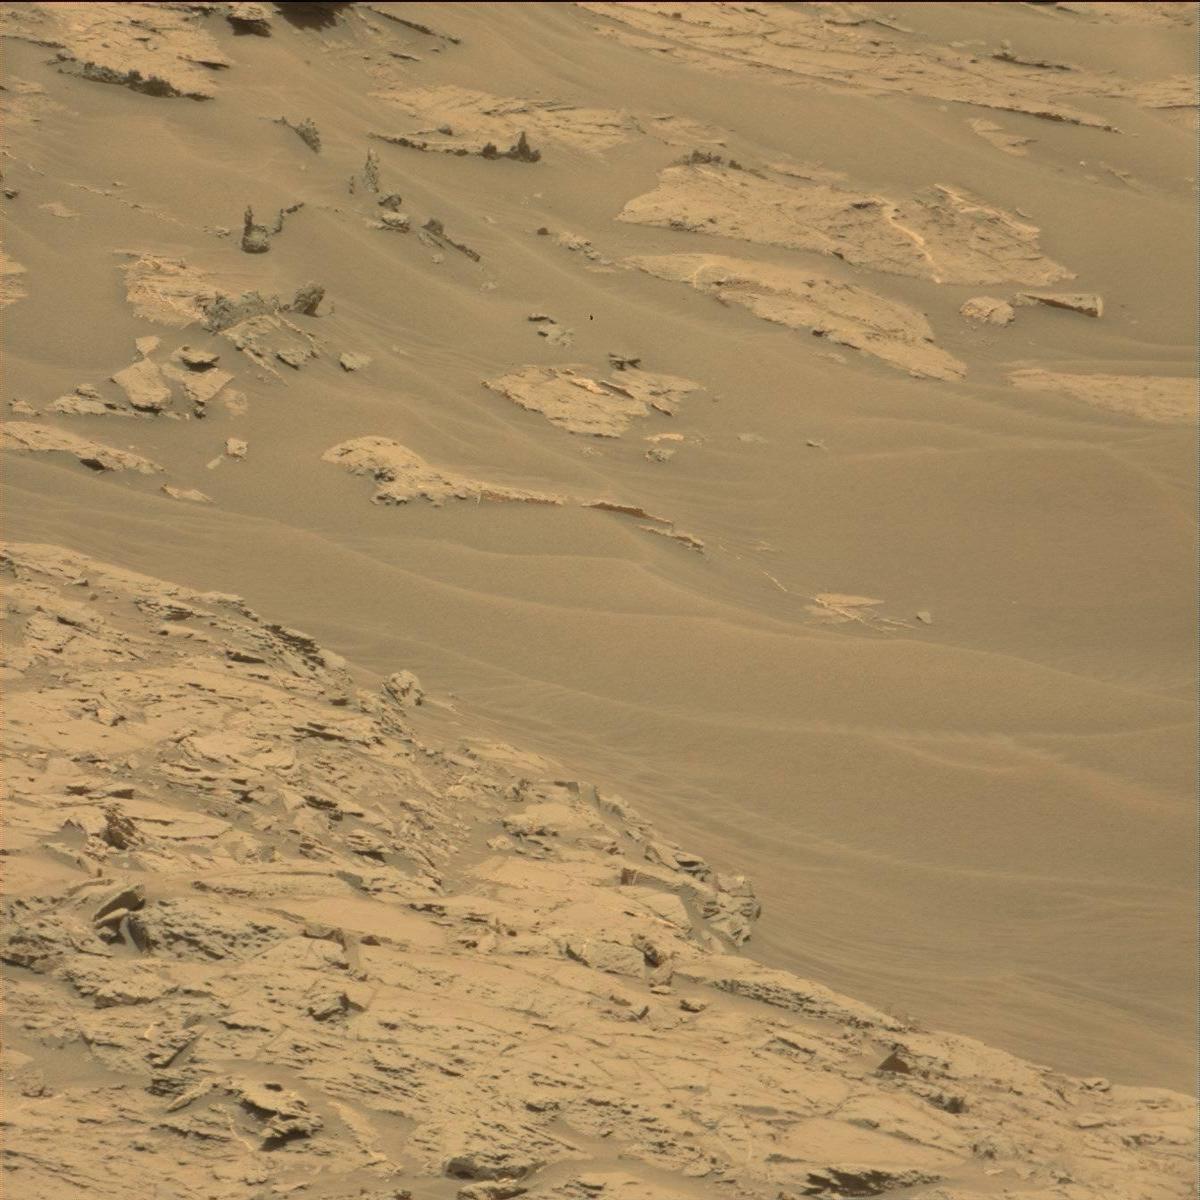
Terrain classes present: Bedrock, Sand / Soil